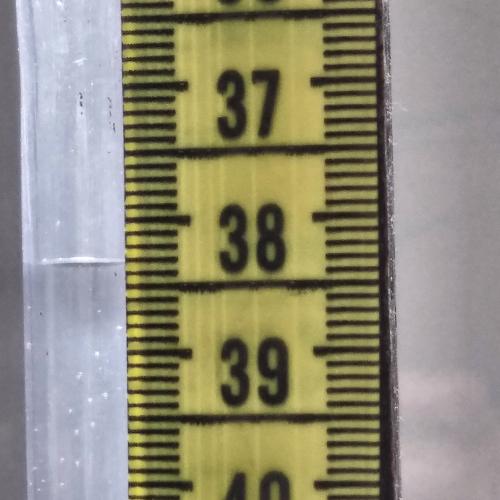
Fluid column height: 38.3 cm